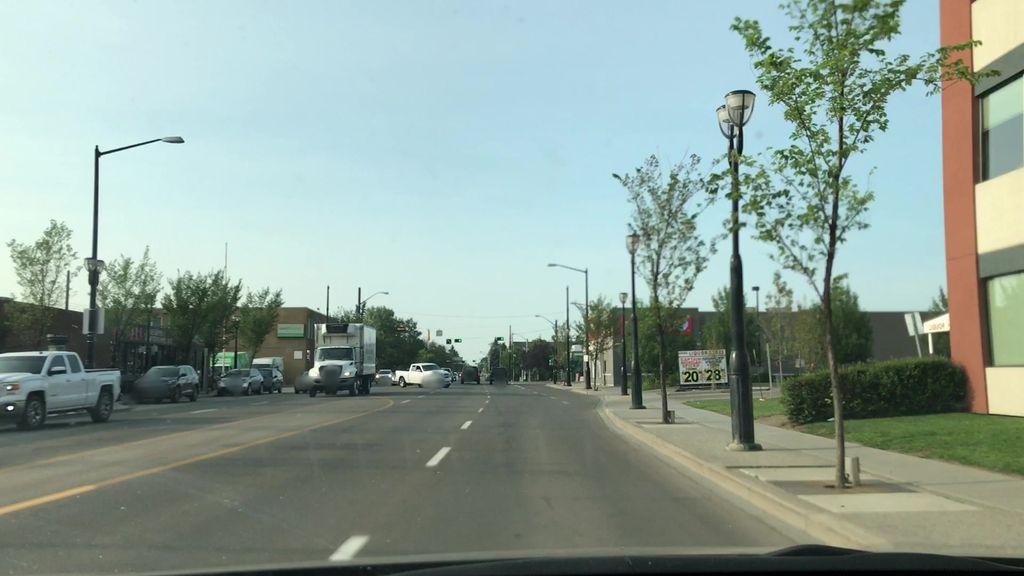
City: edmonton